Interaction volume radius: 10 \u00c5
Interaction volume height: 40 \u00c5
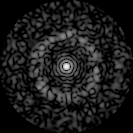
Disorder parameter: 0.7982